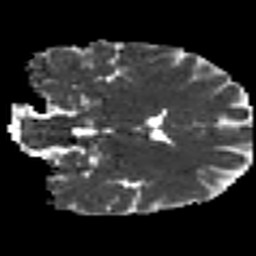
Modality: MD
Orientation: coronal
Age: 22
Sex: female
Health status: ill
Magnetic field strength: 3 T
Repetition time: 8.4 s
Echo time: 0.0926 s